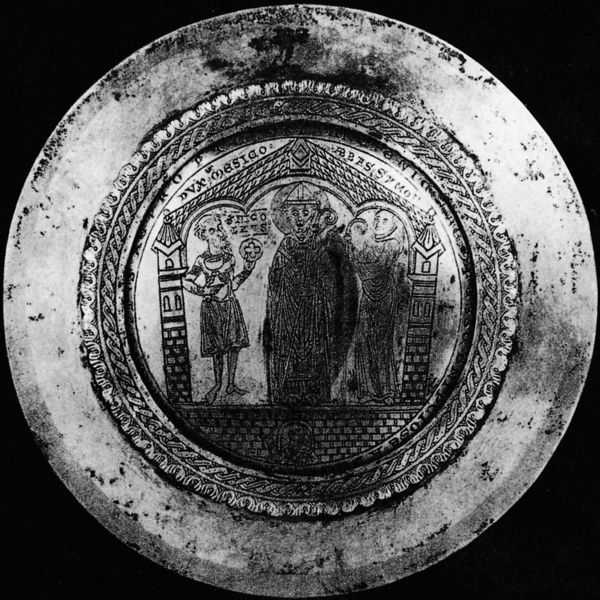
Titel: Patene aus dem Zisterzienserkloster Lad (Kalischer Patene)
Institution: Kalisz, Stiftskirche Mariä Himmelfahrt
Schlagwörter: mann, umhang, weiß, frau, männer, schwarz, gebäude, haus, ornament, architektur, diener, rahmen, schale, silber, steine, teller, kirche, gold, kelch, mantel, drei, personen, rund, turm, krug, telle, schrift, stab, mauer, ziegel, rand, bischof, könig, papst, bordüre, inschrift, ornamente, verzierung, metall, bronze, foto, fotografie, becher, zinn, burg, kloster, kreuz, türme, schwarz-weiß, kranz, rom, heiligenschein, mittelalter, priester, heiliger, tiara, tempel, heilige, heilig, ziseliert, blech, münze, latein, mauersteine, türm, überfangbogen, bischofsstab, glorie, ziselierung, graviert, vasall, dux, letein, dux maestao